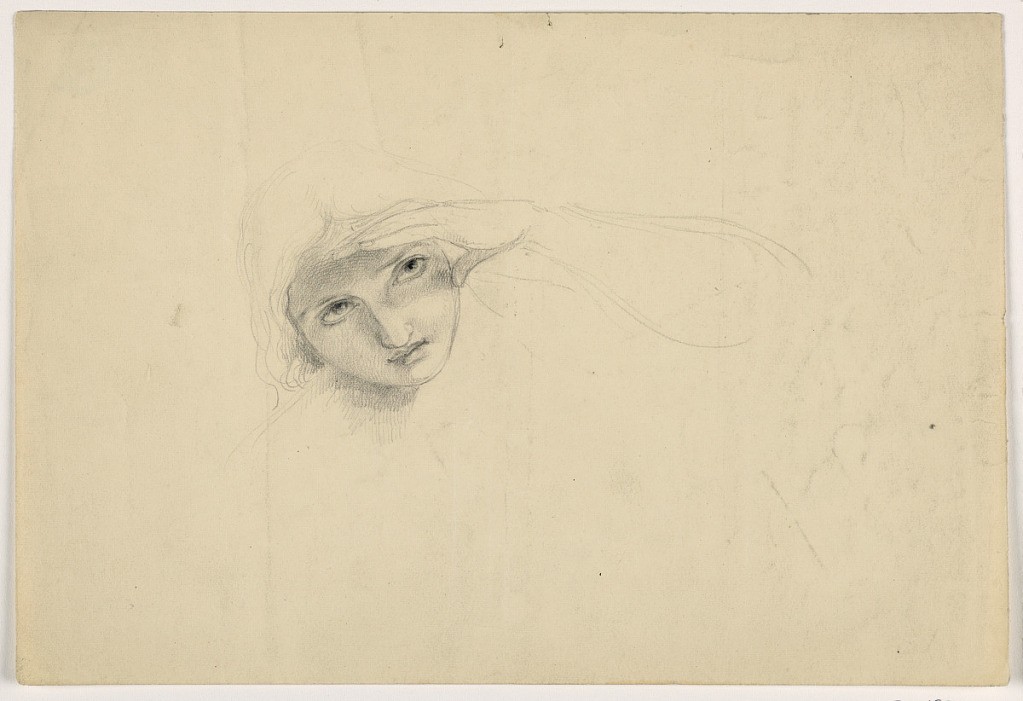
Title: Woman Shielding Her Eyes
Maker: Daniel Huntington, American, 1816–1906
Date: ca. 1844
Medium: Graphite on cream wove paper
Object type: Drawing
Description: Sketch of a woman's face, seen frontally, looking slightly to the right. Left hand to brow, shielding eyes. Shoulders and hair slightly indicated. Verso: Light outline of a full figure in pose, arm to forehead.